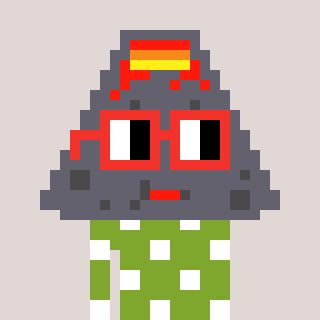
a pixel art character with square red glasses, a volcano-shaped head and a slimegreen-colored body on a warm background